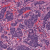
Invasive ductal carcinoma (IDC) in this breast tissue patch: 1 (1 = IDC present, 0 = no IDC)